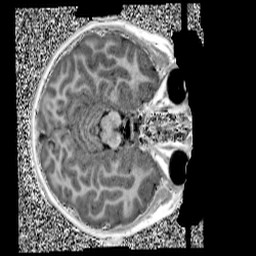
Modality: UNIT1
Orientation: axial
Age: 10
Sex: female
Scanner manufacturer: siemens
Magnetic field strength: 3 T
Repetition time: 4 s
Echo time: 0.00299 s